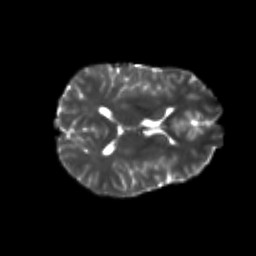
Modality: T2w
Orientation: axial
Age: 22
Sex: female
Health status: healthy
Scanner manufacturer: philips
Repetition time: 7.389 s
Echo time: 0.08599 s